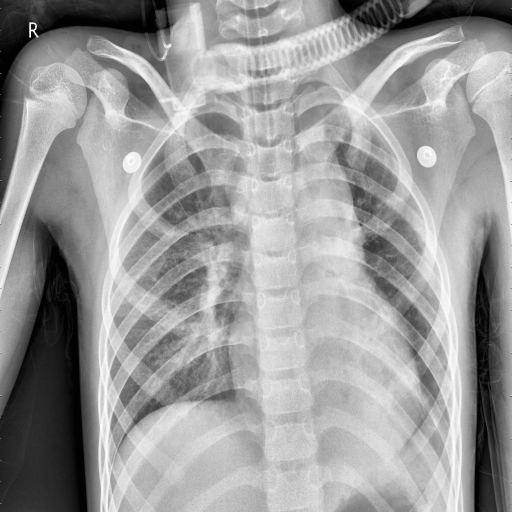
Finding: PNEUMONIA